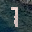
Label: 7